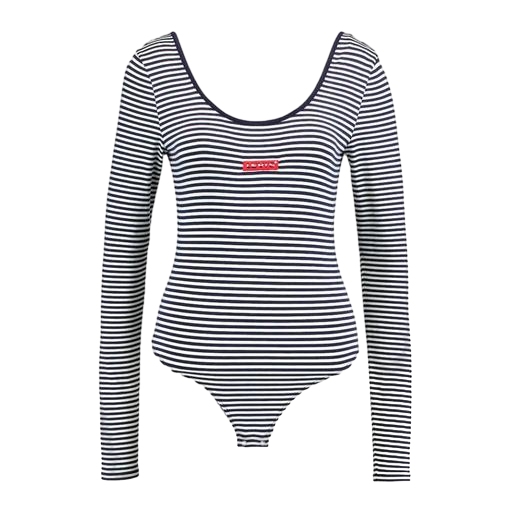
striped tight fitting tee, striped long sleeve, blue women's striped long-sleeve t-shirt, white background